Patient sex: M
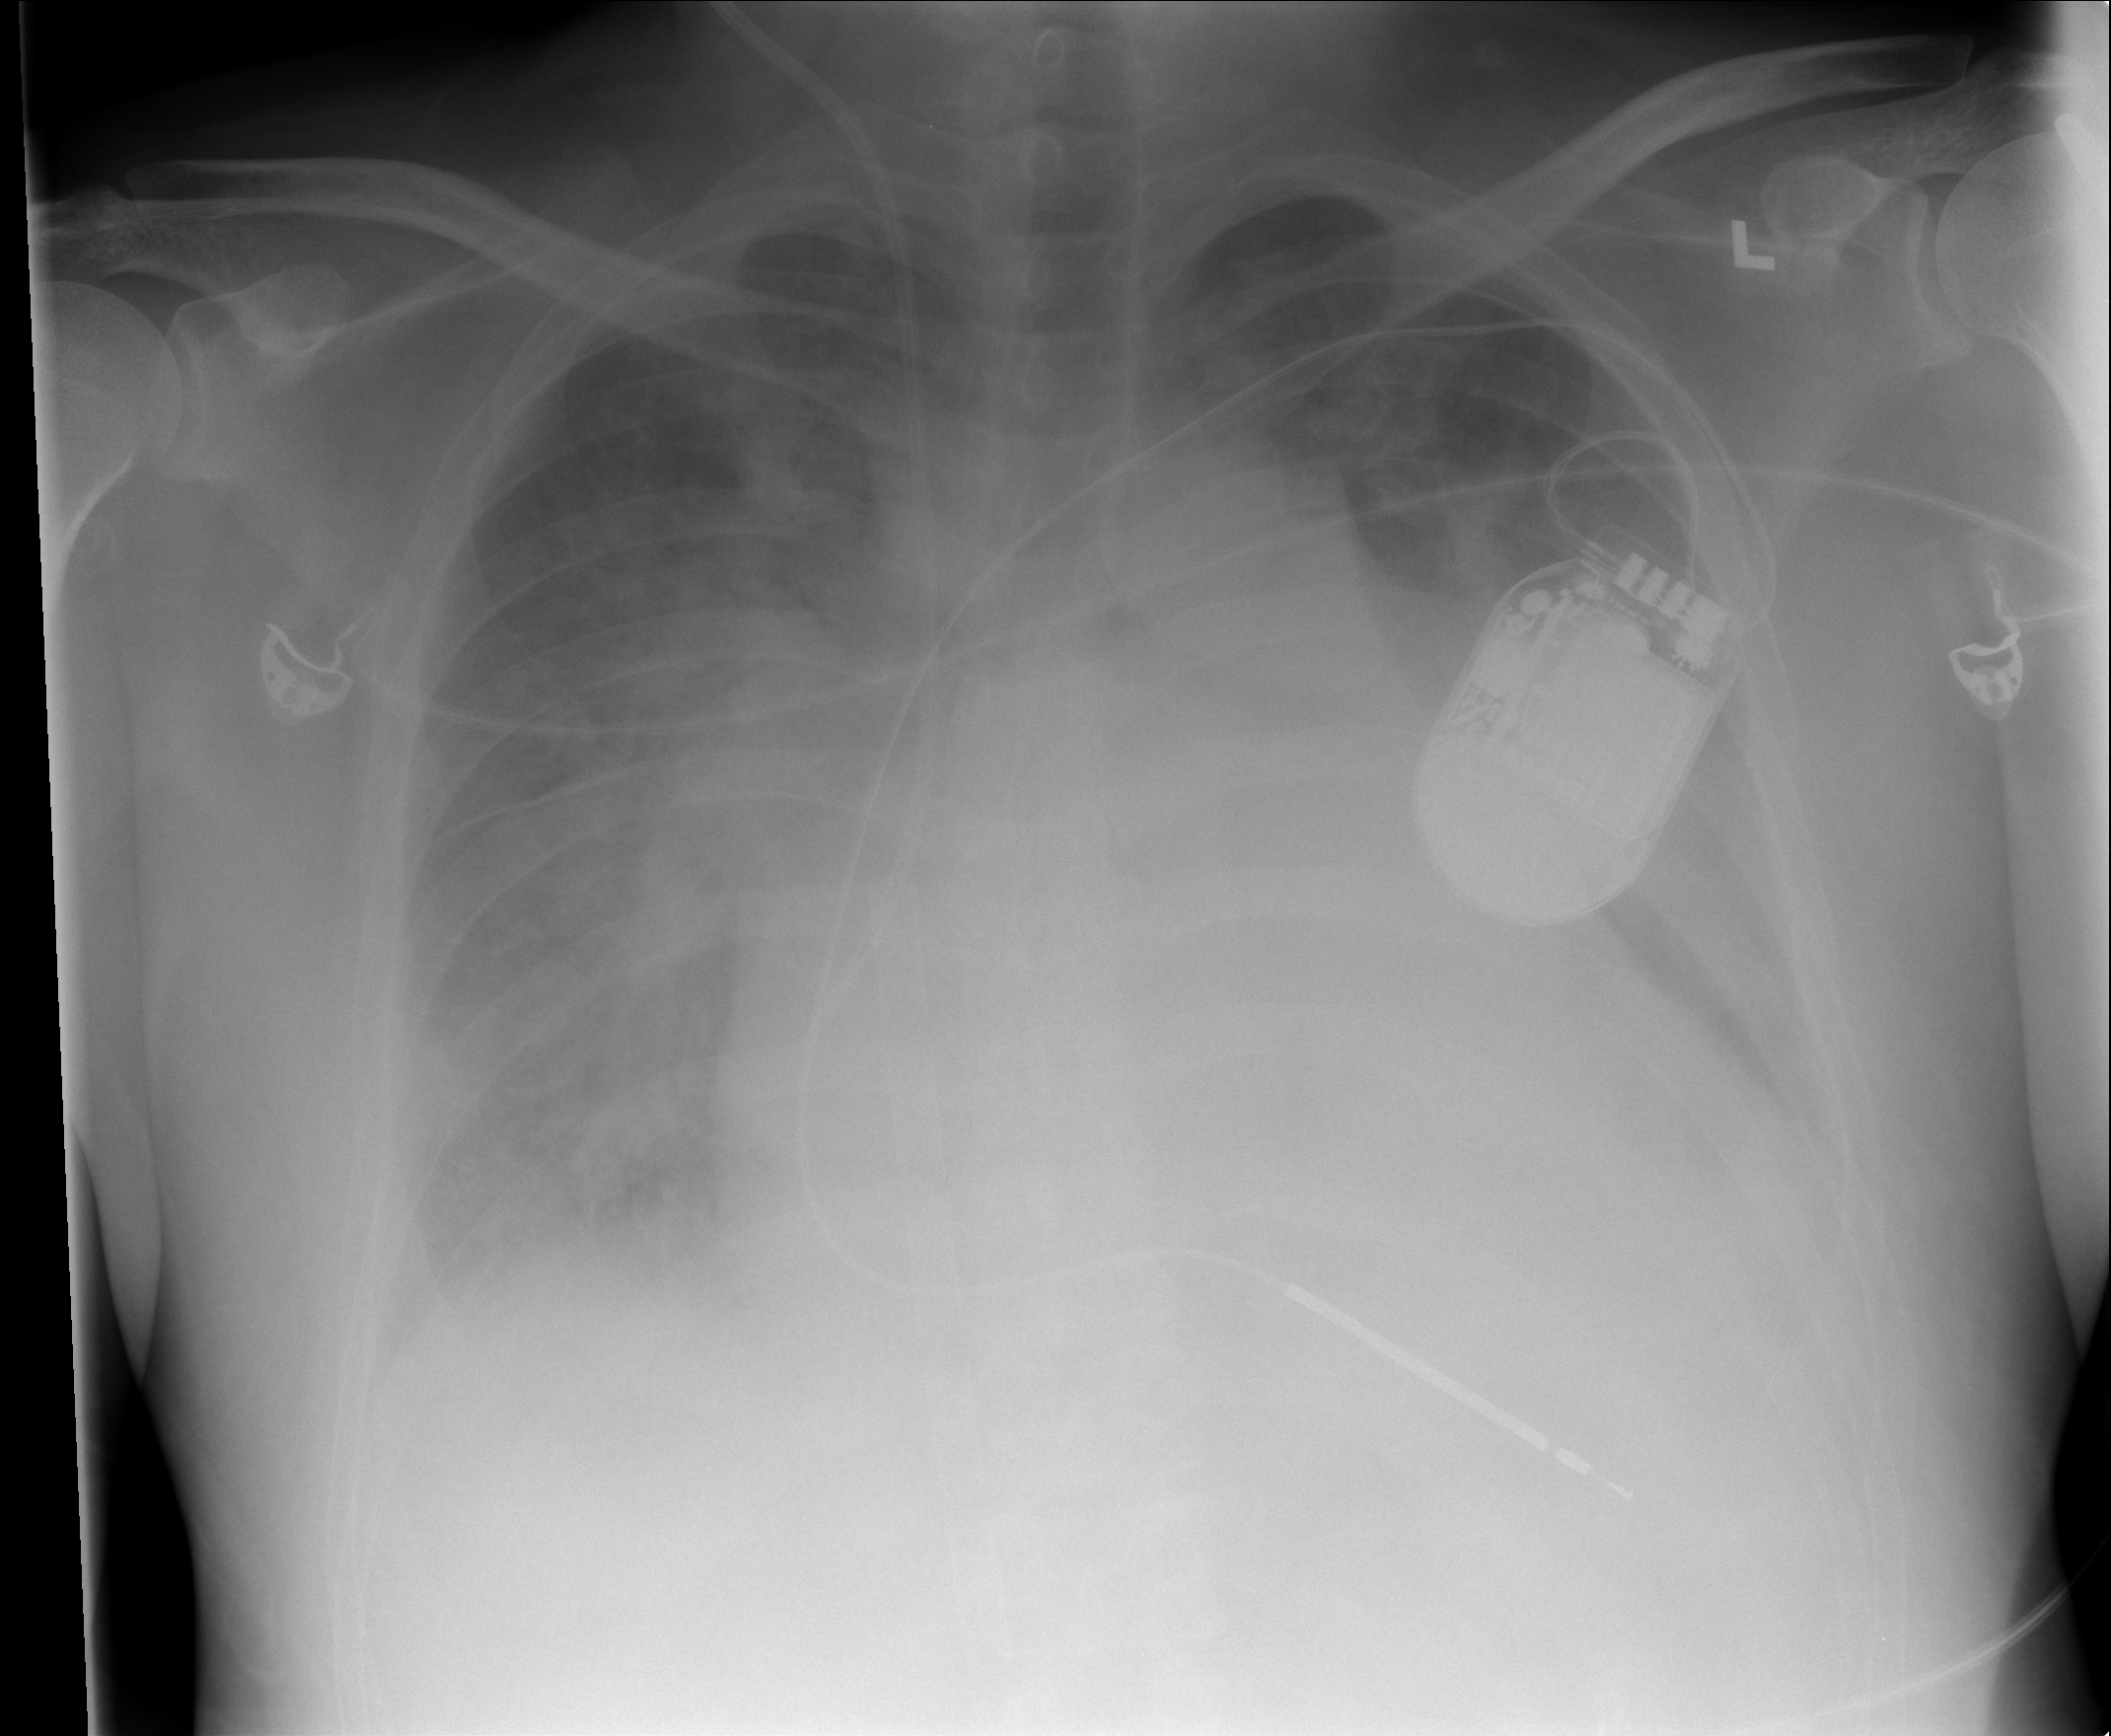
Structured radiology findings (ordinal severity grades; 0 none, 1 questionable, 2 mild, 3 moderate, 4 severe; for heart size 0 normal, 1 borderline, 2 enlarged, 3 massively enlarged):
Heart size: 3
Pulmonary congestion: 3
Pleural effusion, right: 2
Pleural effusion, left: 2
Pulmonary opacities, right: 3
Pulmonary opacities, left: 1
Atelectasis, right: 3
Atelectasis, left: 3